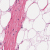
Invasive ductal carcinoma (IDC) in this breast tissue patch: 0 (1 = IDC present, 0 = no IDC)